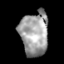
Tissue: skin
Cell type: Epithelial cells
Senescence score: 0.2167
Nuclear area (px): 1208
Mean DAPI intensity: 158.339